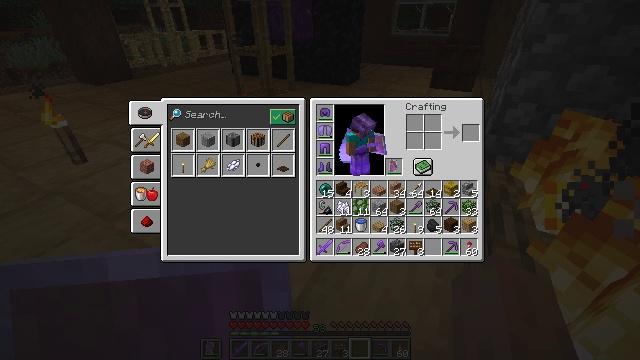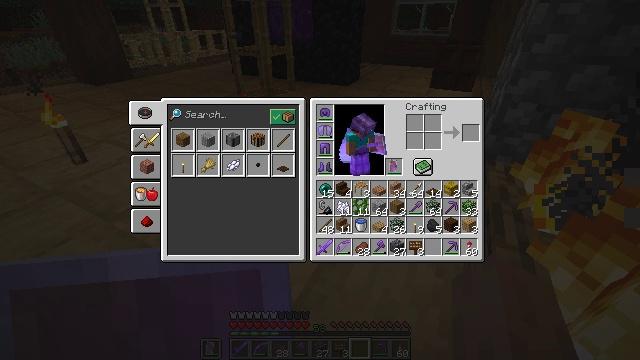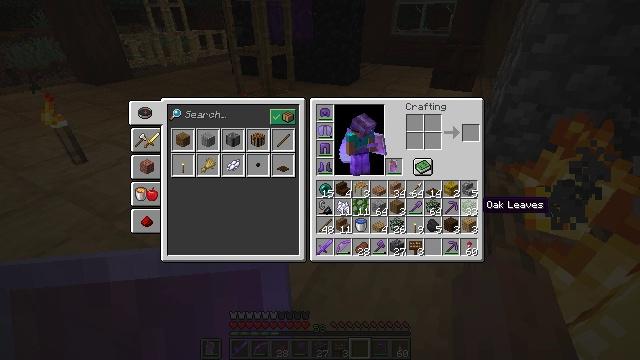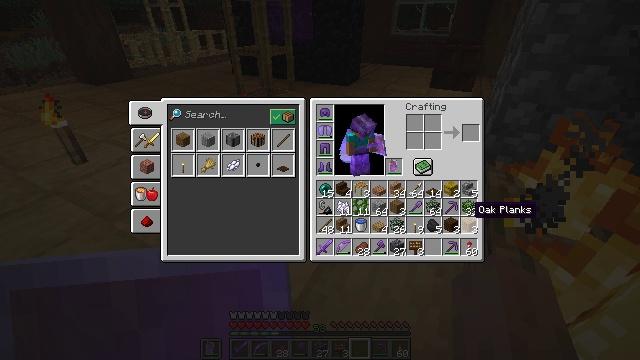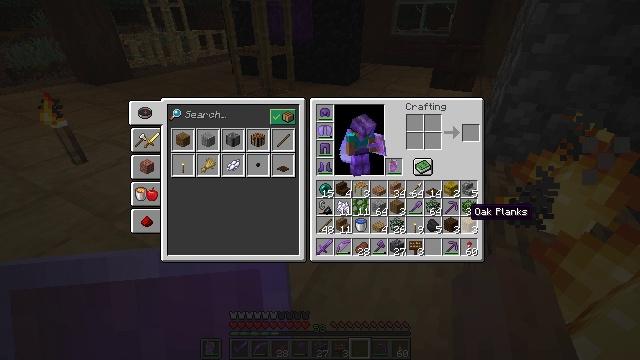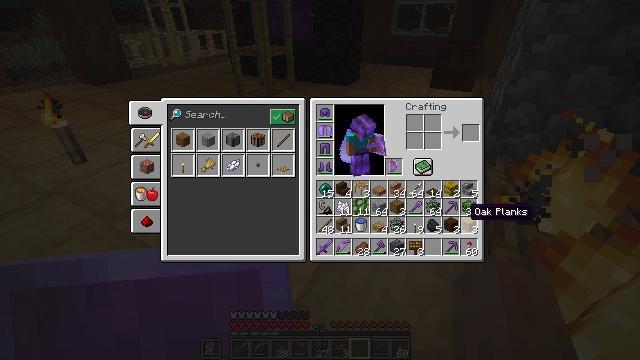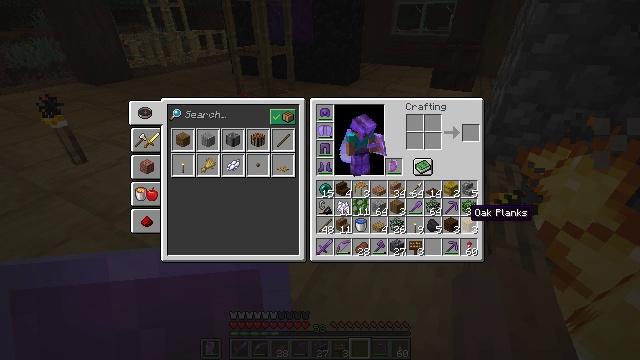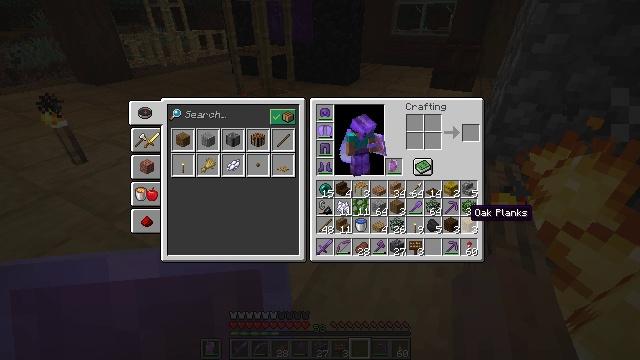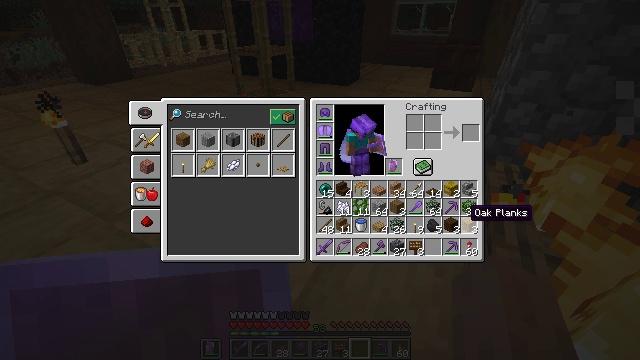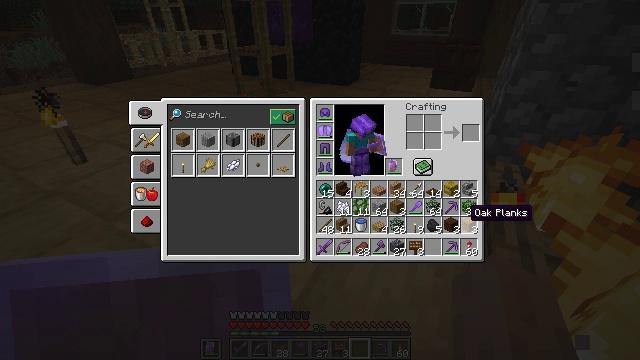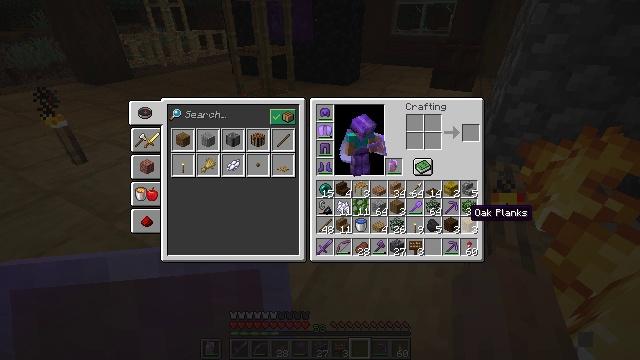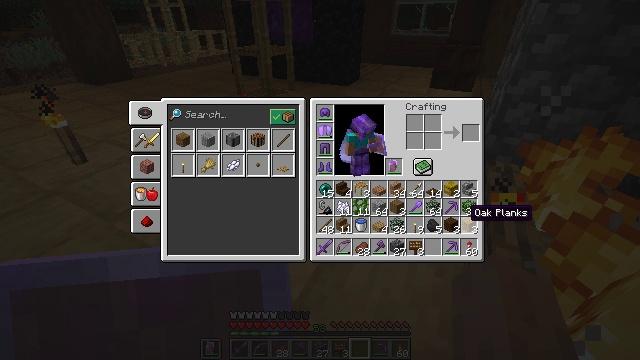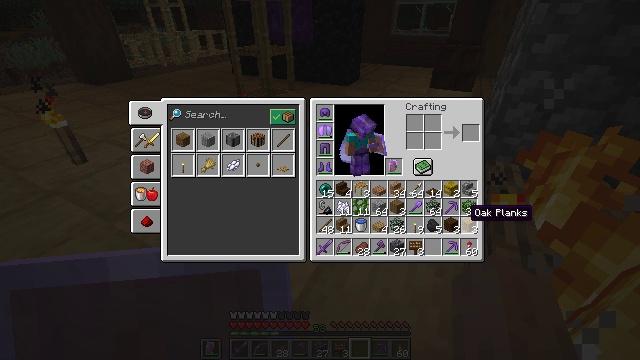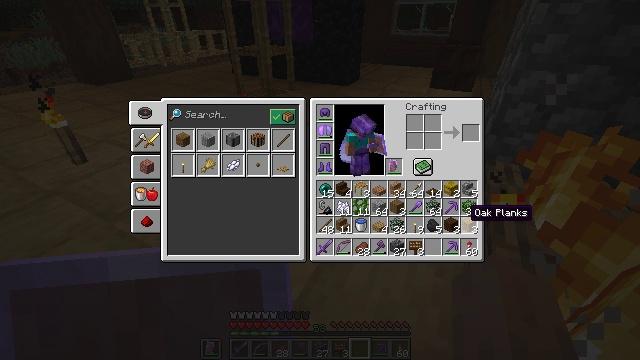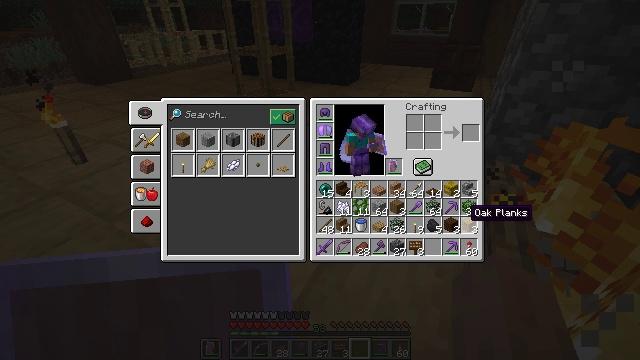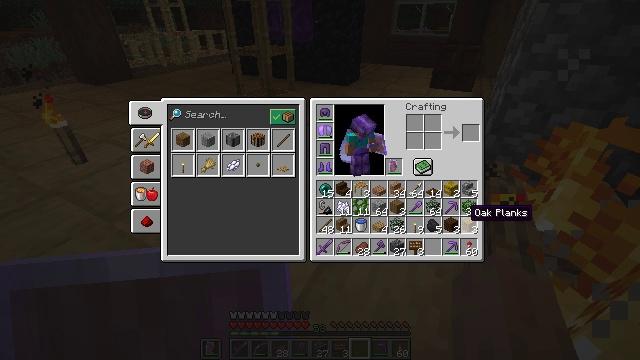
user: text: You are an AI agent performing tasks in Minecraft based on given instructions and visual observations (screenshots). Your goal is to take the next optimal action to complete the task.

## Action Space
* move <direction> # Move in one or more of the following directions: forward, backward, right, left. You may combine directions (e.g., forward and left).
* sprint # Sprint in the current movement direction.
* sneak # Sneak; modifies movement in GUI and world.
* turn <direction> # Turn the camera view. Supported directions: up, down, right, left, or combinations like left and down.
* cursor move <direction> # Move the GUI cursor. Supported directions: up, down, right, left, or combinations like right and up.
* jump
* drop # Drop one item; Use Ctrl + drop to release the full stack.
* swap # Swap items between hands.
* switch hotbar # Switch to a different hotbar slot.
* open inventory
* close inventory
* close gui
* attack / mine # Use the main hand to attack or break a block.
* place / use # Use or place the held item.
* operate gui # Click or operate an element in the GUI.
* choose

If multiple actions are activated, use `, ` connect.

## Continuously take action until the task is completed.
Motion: motion action
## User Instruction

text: Mine the campfire to collect it.
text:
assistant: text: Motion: turn left
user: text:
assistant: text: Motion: turn left and down
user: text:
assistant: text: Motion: turn left
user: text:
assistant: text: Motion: no_op
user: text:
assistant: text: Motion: no_op
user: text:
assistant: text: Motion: no_op
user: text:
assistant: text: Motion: no_op
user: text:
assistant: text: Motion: no_op
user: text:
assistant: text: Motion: no_op
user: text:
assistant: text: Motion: no_op
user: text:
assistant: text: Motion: no_op
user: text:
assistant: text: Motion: no_op
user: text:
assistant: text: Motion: no_op
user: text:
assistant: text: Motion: no_op
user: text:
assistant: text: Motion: no_op
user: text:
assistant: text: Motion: no_op
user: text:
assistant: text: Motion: no_op
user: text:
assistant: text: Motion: no_op
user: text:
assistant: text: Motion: no_op
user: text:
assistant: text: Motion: no_op
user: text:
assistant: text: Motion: no_op
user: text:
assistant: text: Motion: no_op
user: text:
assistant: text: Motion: no_op
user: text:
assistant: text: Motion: no_op
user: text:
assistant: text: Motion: no_op
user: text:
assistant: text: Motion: no_op
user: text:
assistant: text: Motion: move forward
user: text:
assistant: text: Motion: move forward
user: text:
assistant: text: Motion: move forward
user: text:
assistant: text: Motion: move forward